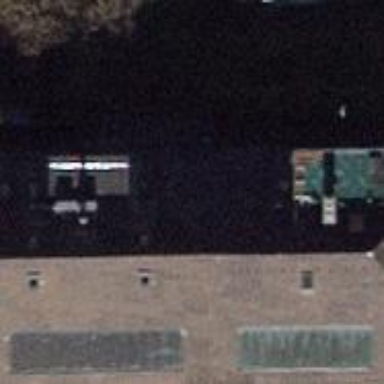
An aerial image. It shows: Building with tile roof.